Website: crate-barrel
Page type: delivery-shipping
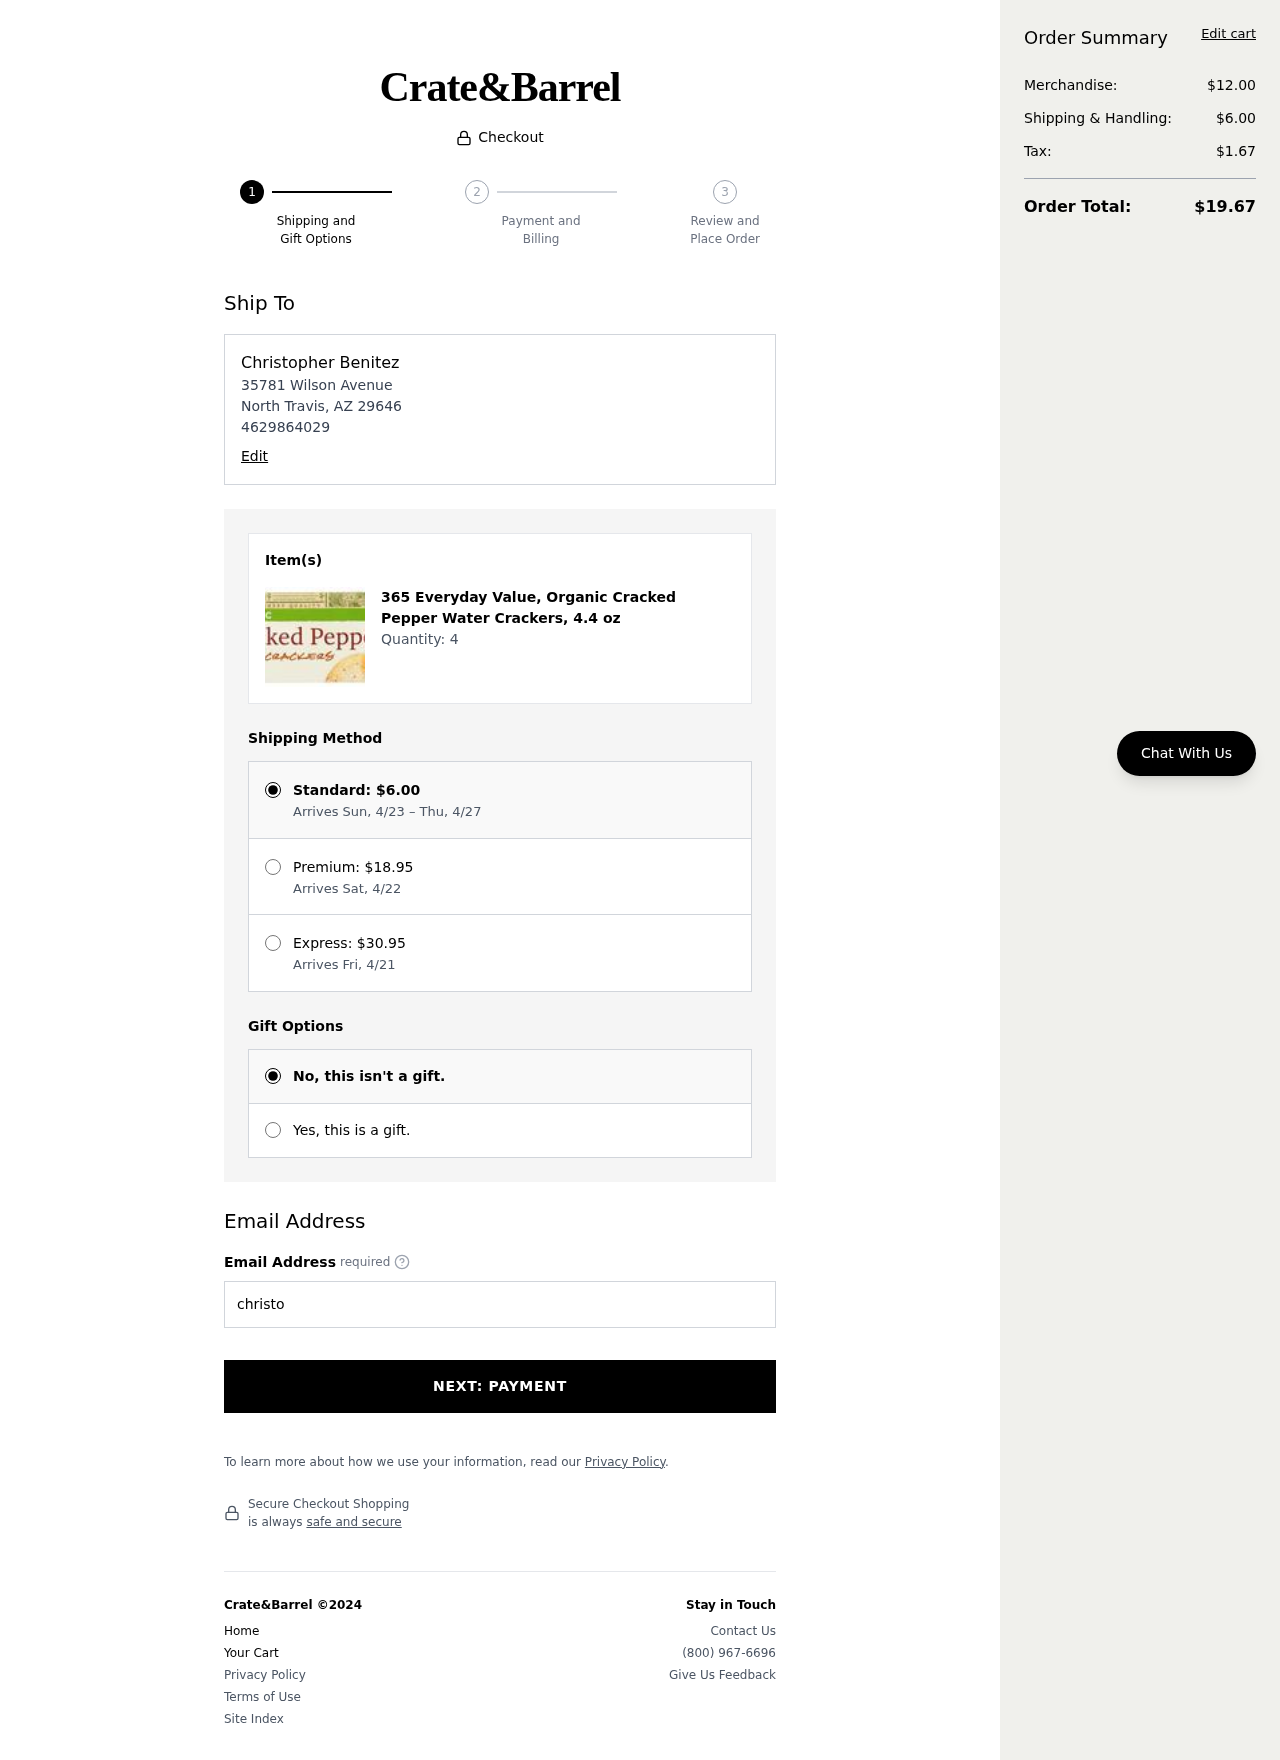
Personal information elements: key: PII_EMAIL
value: christopher.benitez@gmail.com
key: PII_FULLNAME
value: Christopher Benitez
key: PII_PHONE
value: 4629864029
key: PII_STREET
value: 35781 Wilson Avenue
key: PII_CITY_STATE_ZIP
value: North Travis, AZ 29646
Product elements: key: PRODUCT1_NAME
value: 365 Everyday Value, Organic Cracked Pepper Water Crackers, 4.4 oz
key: PRODUCT1_QUANTITY
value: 4
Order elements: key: ORDER_SHIPPING_COST
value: $6.00
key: ORDER_SHIPPING_DATE
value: Arrives Sun, 4/23 – Thu, 4/27
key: ORDER_PREMIUM_SHIPPING
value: $18.95
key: ORDER_PREMIUM_DATE
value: Arrives Sat, 4/22
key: ORDER_EXPRESS_SHIPPING
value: $30.95
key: ORDER_EXPRESS_DATE
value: Arrives Fri, 4/21
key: ORDER_SUBTOTAL
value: $12.00
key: ORDER_TAX
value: $1.67
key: ORDER_TOTAL
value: $19.67